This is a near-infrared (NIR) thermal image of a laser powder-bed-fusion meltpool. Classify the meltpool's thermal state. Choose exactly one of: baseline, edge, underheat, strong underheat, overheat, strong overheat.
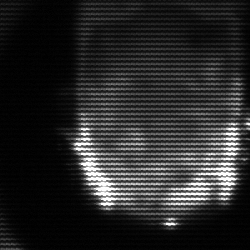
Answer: baseline